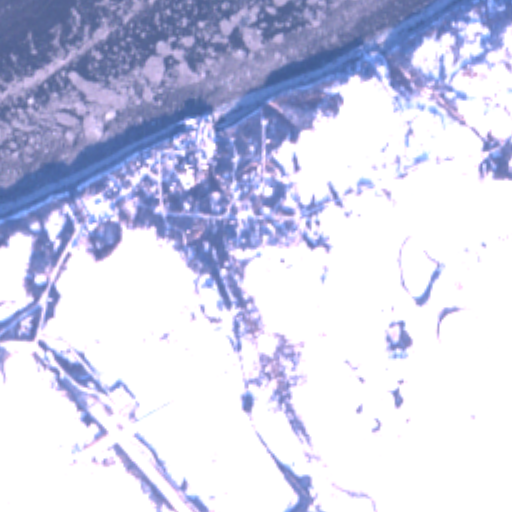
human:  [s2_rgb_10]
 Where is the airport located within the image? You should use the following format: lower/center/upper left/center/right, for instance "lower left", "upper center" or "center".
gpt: The airport is located in the lower left of the image.
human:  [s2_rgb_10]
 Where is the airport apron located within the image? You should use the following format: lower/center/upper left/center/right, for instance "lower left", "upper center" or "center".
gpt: The airport apron is located in the lower left of the image.
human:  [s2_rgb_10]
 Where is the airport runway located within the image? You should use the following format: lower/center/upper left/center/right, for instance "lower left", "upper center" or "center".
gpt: The airport runway is located in the lower left of the image.
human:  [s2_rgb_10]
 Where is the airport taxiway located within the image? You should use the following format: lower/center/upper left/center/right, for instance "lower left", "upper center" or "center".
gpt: The airport taxiway is located in the lower left of the image.
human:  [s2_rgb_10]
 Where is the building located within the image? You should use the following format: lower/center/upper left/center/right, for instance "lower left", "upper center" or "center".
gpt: The building is located in the upper center of the image.
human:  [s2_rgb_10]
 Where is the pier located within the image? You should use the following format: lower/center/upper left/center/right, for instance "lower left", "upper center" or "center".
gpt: The pier is located in the upper right of the image.
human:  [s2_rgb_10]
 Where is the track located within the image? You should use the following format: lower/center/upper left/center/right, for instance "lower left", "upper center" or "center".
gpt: There is no track in the image.